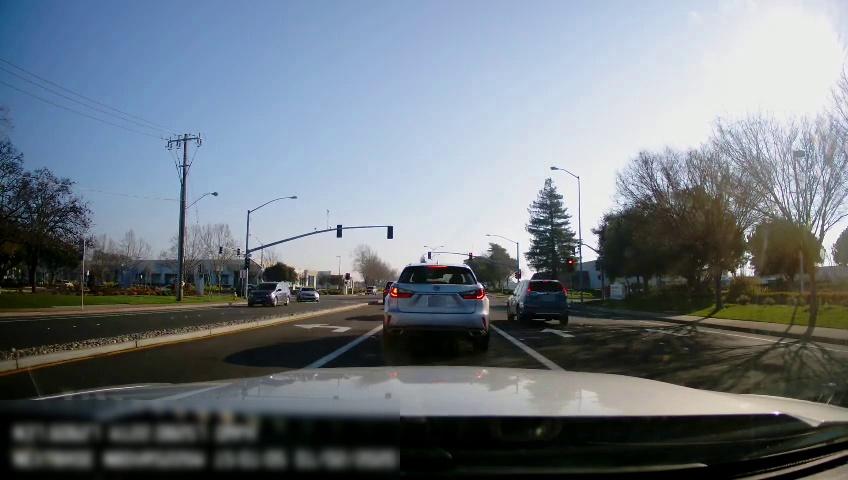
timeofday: Day
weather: Sunny
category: Drivable Space
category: Drivable Space
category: Vehicles | SUV
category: Vehicles | SUV
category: Vehicles | SUV
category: Vehicles | Car
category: Vehicles | SUV
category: Lanes | Current Lane
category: Lanes | Alternate Lane
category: Lanes | Current Lane
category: Lanes | Alternate Lane